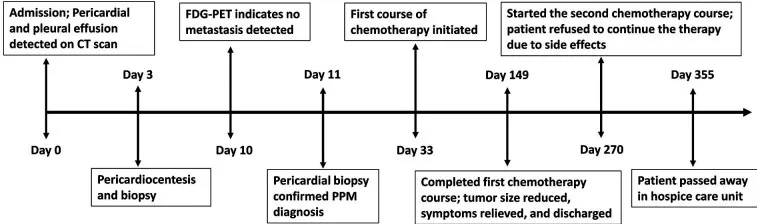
Timeline summarizing the major events during the episode of care for the patient. CT, computed tomography; FDG, 18F-fluorodeoxyglucose; PPM, primary pericardial mesothelioma.
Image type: chart (chart)